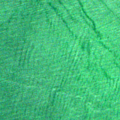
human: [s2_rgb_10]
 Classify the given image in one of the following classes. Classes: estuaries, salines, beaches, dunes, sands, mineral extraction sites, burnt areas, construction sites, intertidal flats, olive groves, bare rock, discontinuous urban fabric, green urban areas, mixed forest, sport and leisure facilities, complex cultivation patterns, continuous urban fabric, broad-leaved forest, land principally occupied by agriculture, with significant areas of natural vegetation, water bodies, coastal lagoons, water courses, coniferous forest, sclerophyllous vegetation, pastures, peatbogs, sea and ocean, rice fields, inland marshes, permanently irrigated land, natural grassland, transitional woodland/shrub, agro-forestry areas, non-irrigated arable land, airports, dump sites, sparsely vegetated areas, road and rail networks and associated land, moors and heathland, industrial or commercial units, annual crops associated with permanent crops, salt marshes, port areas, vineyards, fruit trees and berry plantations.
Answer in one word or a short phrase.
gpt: sea and ocean